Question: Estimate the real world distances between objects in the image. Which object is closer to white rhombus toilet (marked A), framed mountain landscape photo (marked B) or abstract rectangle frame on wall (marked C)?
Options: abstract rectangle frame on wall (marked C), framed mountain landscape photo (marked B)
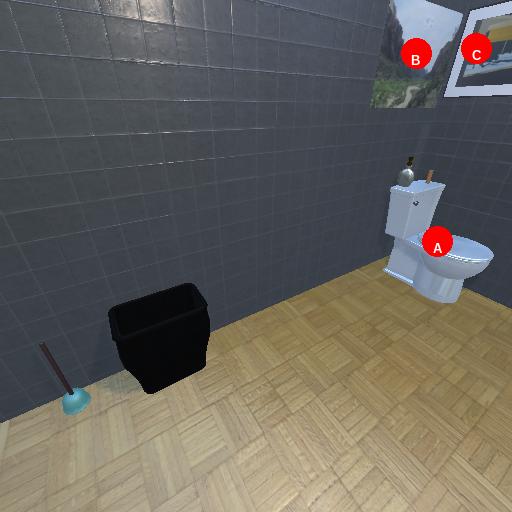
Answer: abstract rectangle frame on wall (marked C)